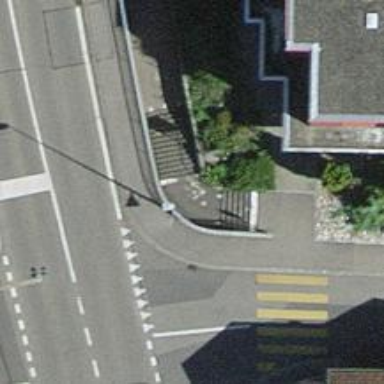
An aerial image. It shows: Set of steps on the road.